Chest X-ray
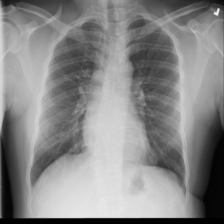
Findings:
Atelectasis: negative
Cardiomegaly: negative
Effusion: negative
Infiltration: positive
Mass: negative
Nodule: negative
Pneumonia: negative
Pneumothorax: negative
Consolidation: negative
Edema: negative
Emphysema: negative
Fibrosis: negative
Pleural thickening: negative
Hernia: negative